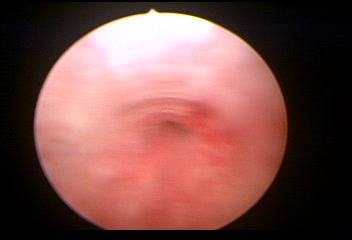
Modality: WLC
Class: Normal mucosa
Bladder cancer association: No